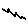
Label: zigzag